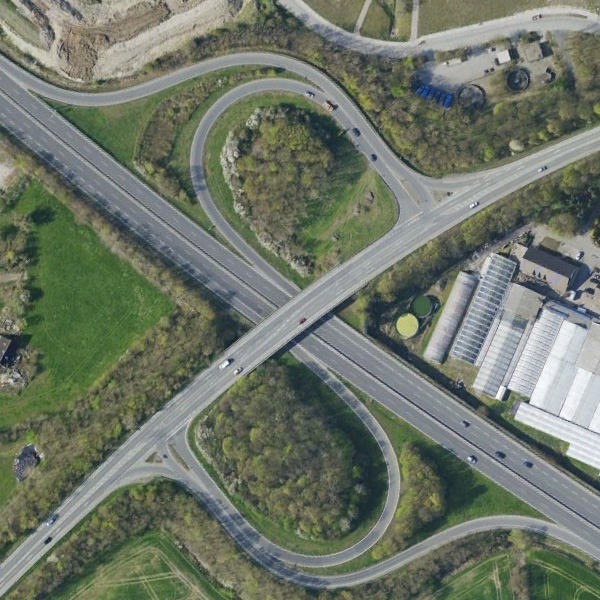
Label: Viaduct